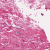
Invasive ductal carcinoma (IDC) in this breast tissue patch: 0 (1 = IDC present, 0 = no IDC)